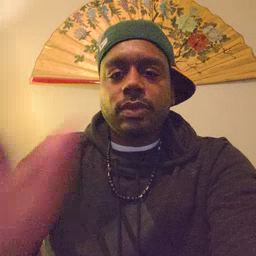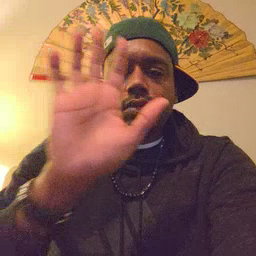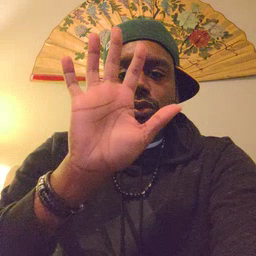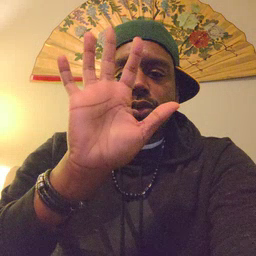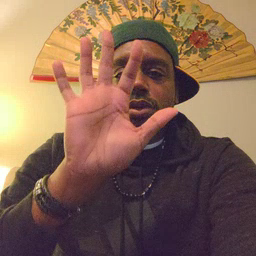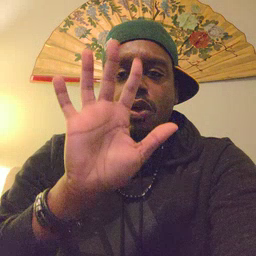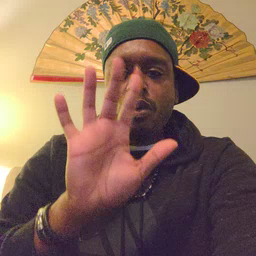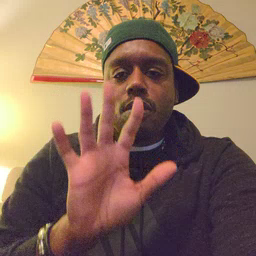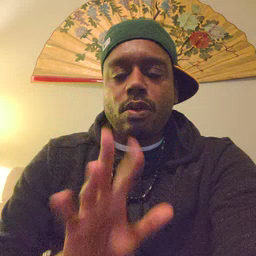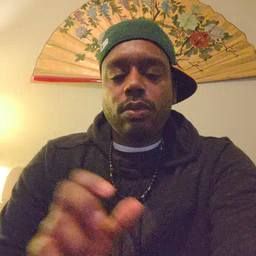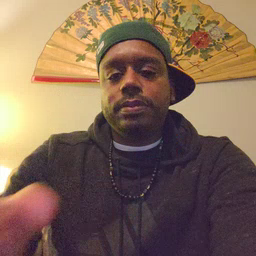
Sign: snow